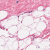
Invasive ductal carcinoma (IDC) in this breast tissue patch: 0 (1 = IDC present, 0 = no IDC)